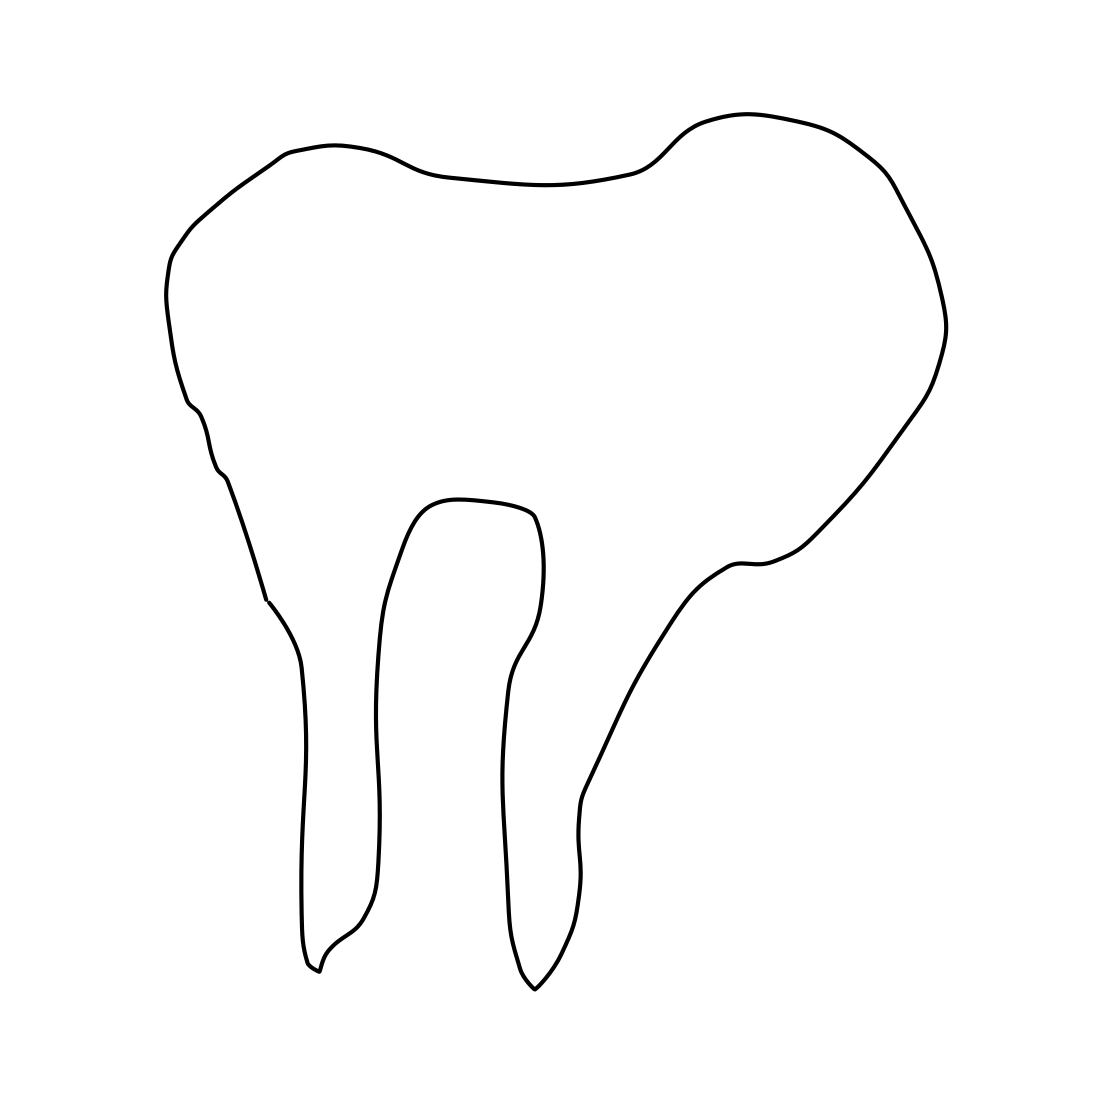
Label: tooth